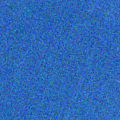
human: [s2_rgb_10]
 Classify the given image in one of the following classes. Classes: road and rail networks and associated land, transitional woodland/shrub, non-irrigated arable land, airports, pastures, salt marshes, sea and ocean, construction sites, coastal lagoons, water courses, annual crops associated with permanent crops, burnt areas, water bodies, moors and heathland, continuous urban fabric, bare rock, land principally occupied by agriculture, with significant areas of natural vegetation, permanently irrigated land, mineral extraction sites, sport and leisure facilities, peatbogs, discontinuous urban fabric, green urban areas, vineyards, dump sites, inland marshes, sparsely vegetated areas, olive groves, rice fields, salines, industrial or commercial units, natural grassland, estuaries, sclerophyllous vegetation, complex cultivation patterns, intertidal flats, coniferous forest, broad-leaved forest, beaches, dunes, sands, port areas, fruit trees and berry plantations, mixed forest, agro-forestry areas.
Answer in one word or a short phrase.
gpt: sea and ocean